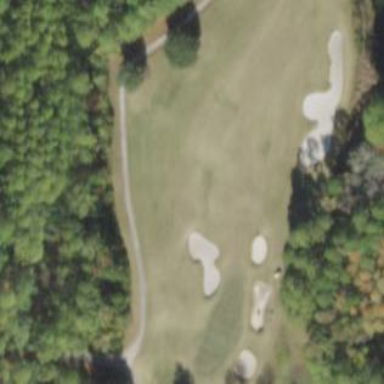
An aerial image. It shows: Golf fairway in the image.